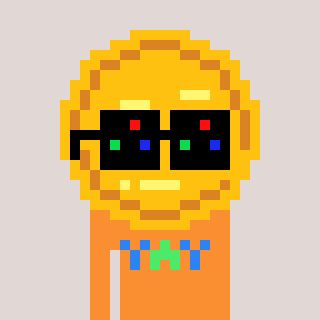
a pixel art character with square black sunglasses, a medal-shaped head and a orange-colored body on a warm background